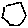
Label: hexagon